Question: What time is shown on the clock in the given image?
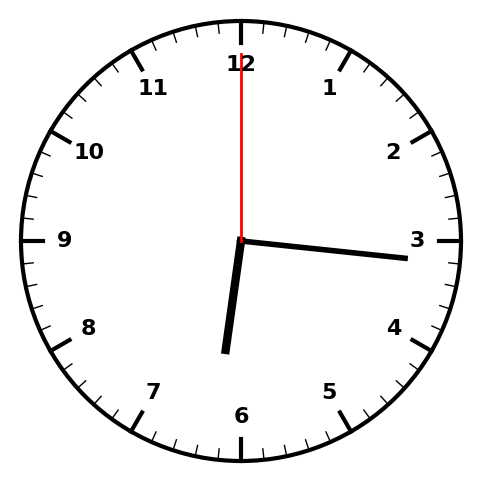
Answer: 06:16:00